Question: I just want to use the dd/mm/yyyy date format(Attached) in HTML using the input tag.

The solution should be related to the HTML.
Currently, in the first image, you will see that I am getting this output but I required to get such output which is showing in the image two.
Thanks
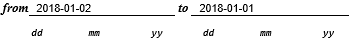
Answer: '''
1. if the html version used is html5, then try this
<input type="date" name="from">
<input type="date" name="to">
2. or change the date format in php like
<?php
date_default_timezone_set('Asia/Calcutta');
$date = new DateTime('2018-01-31');
$new_date = $date->format('d/m/Y');
echo $new_date;
?>
'''